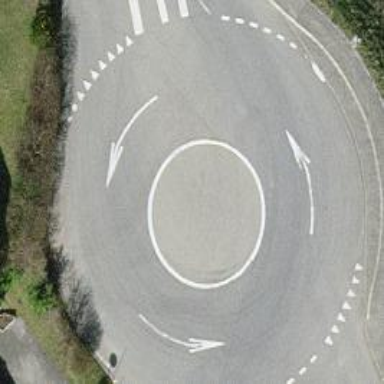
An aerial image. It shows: Mini roundabout on the road.